Field crop: maize
Growth stage: 2
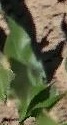
Species: maize